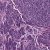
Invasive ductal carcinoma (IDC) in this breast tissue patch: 1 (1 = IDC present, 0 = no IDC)